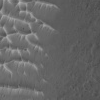
Atmospheric dust classification: not_dusty